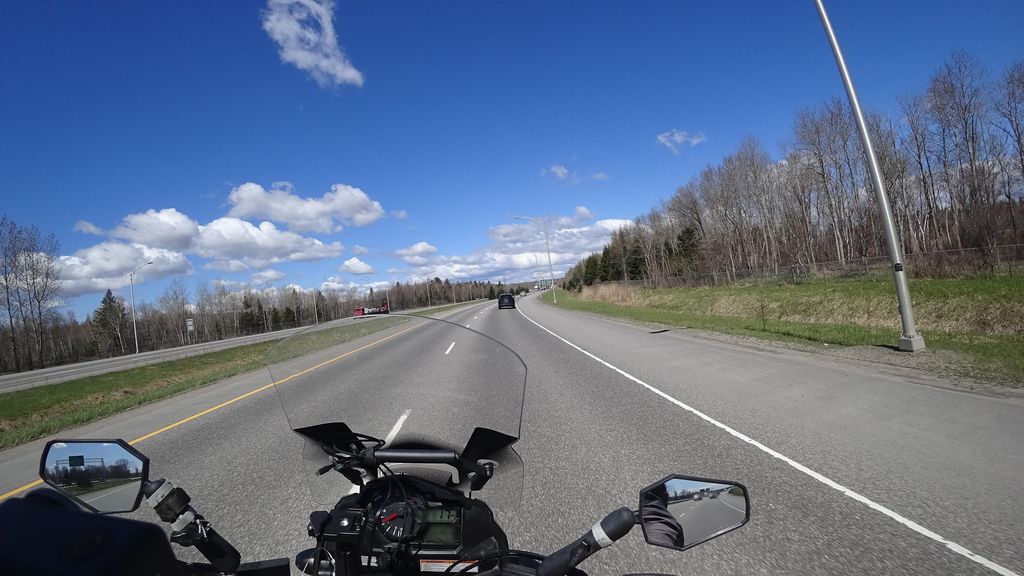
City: quebec_city